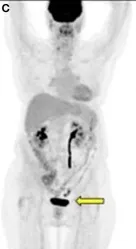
Maximum Intensity Projections (MIP) from PET/CT scans performed 1 month before, 1, and 5 months after radiation treatment. (C) PET/CT performed 5 months after completing radiation treatment demonstrating regression of disease at non-irradiated sites.
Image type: radiology (pet)